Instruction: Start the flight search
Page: home
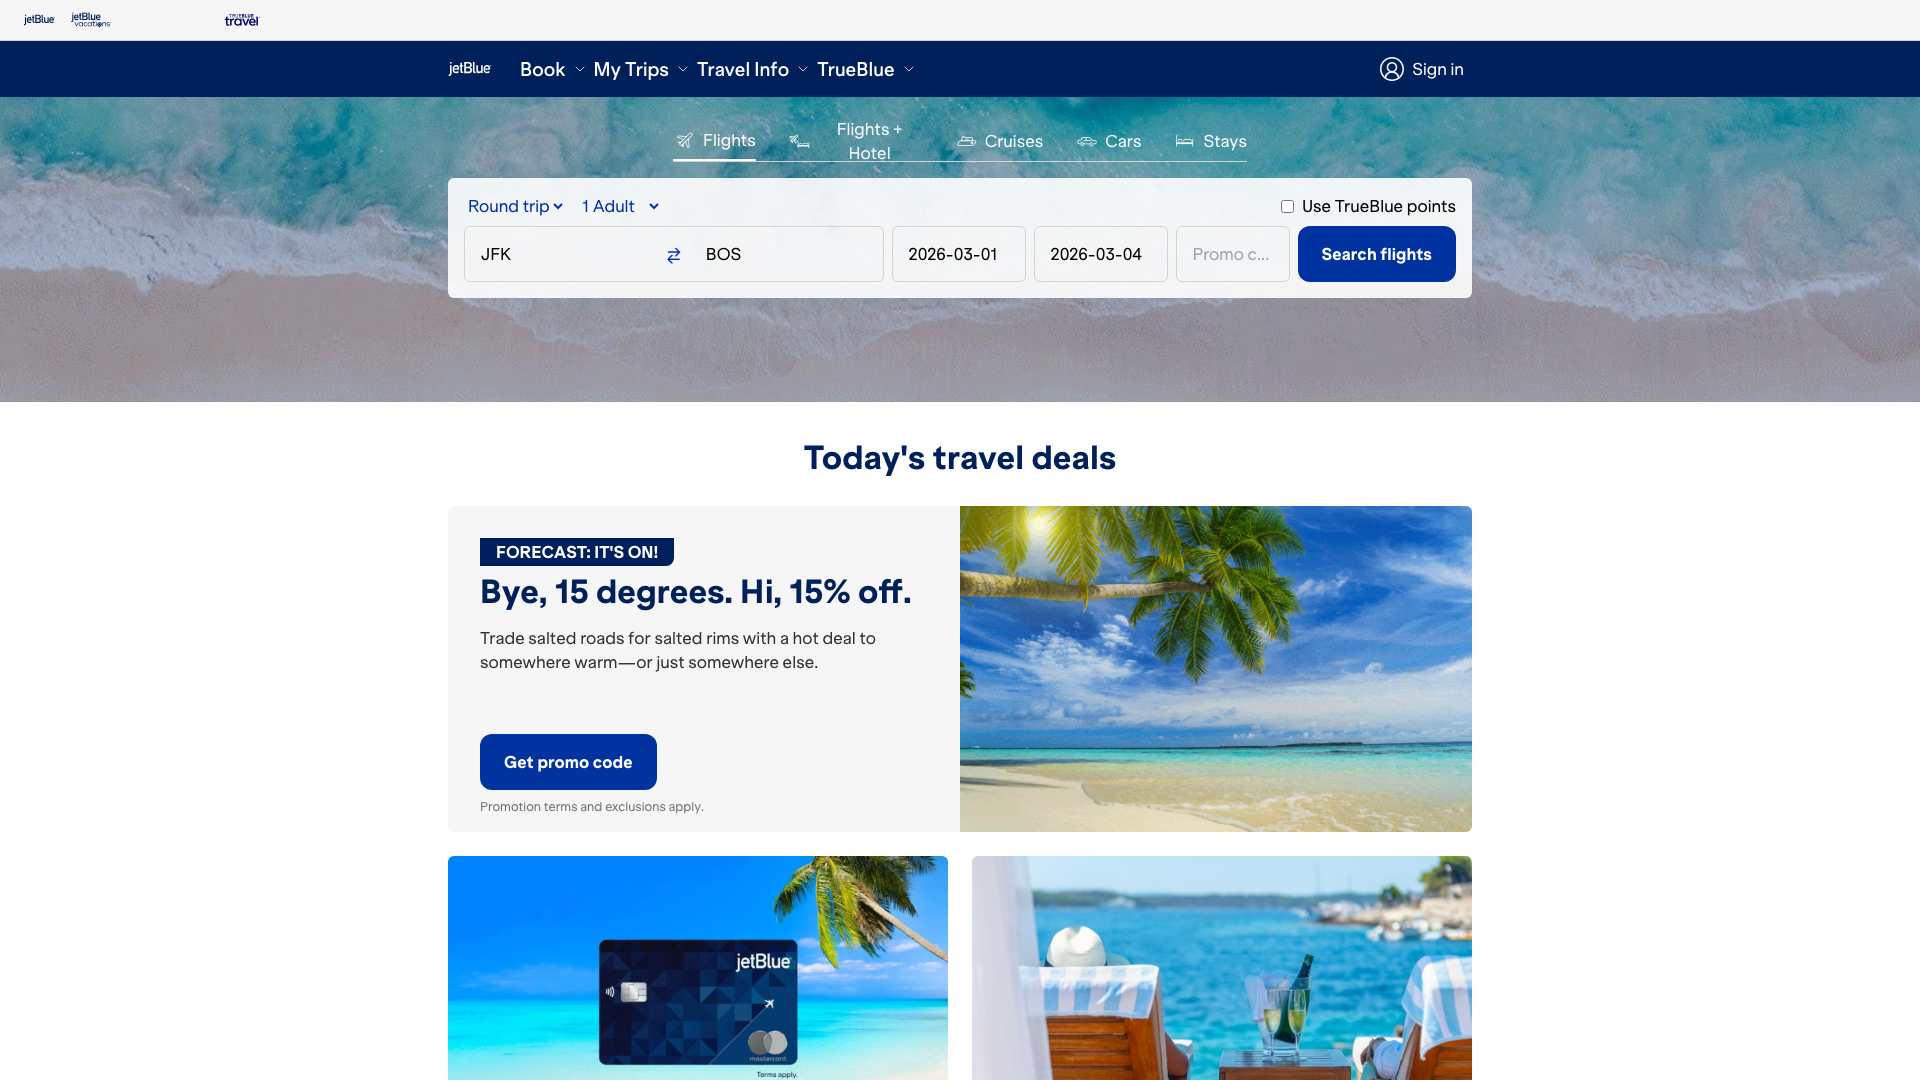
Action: click